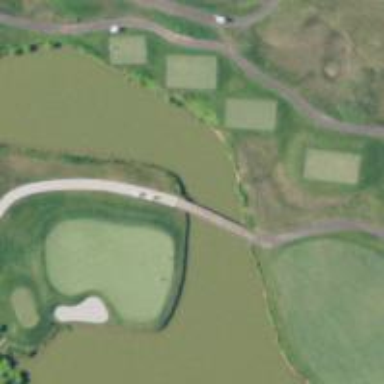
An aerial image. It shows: Footway that resembles golf path.